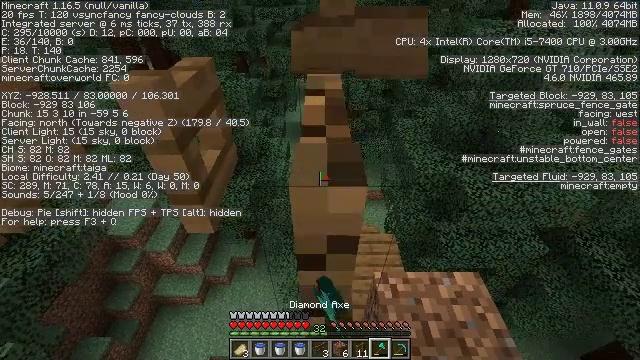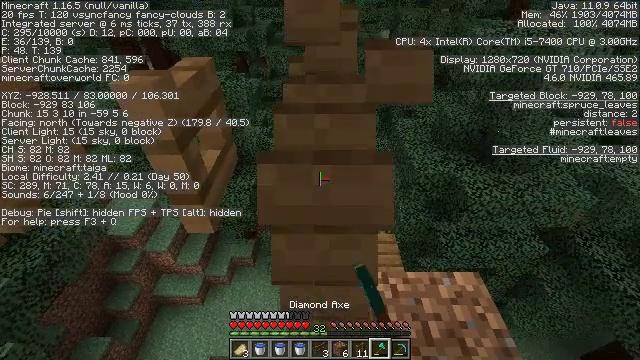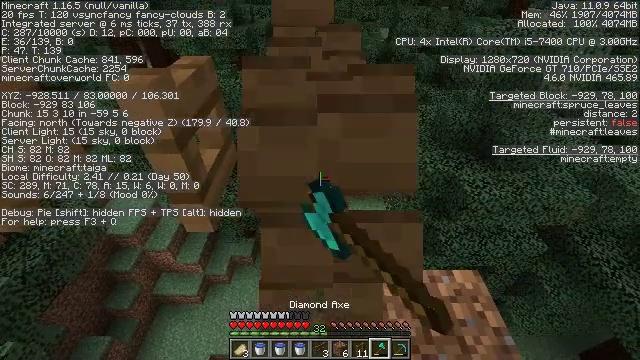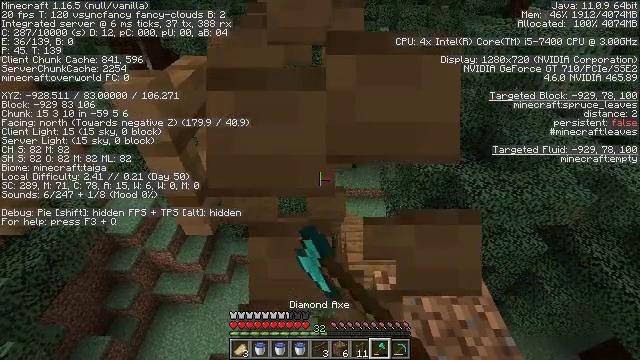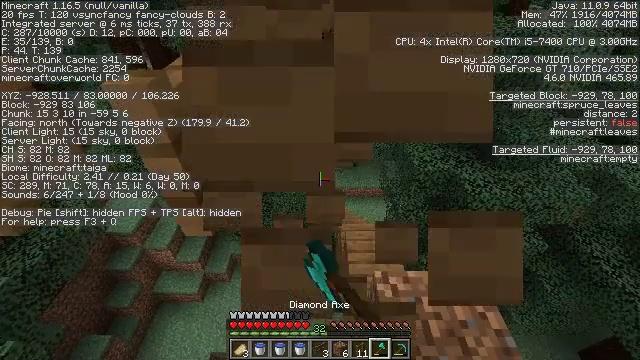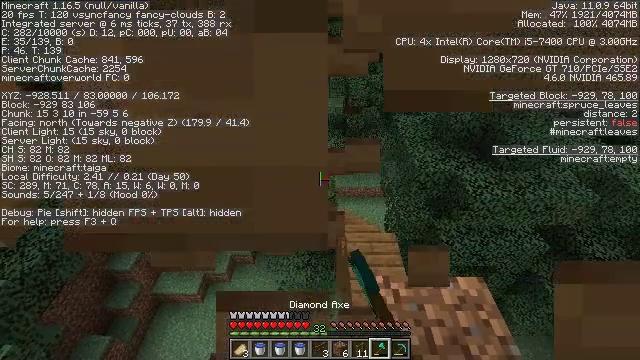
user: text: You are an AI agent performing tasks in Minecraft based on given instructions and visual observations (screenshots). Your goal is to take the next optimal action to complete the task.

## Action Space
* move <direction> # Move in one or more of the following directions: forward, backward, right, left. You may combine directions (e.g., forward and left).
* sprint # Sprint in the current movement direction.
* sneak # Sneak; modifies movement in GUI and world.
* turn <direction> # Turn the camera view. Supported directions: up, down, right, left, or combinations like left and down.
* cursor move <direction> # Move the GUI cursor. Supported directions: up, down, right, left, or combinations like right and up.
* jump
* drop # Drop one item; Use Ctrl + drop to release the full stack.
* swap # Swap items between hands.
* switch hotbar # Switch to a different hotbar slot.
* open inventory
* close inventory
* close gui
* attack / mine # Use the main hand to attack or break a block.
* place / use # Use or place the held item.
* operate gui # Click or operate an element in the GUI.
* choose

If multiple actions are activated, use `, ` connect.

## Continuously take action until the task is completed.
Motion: motion action
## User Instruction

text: Get the spruce fence gate back into the inventory.
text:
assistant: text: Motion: sneak, attack / mine
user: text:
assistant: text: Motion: sneak, attack / mine
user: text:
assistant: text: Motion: move forward, sneak, attack / mine
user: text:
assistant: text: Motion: move forward, sneak, attack / mine
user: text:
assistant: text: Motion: move forward, sneak, attack / mine
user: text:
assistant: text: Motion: sneak, attack / mine